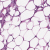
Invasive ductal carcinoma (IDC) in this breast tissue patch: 0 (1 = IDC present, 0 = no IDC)